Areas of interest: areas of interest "Anqing Petrochemical Conference Center"
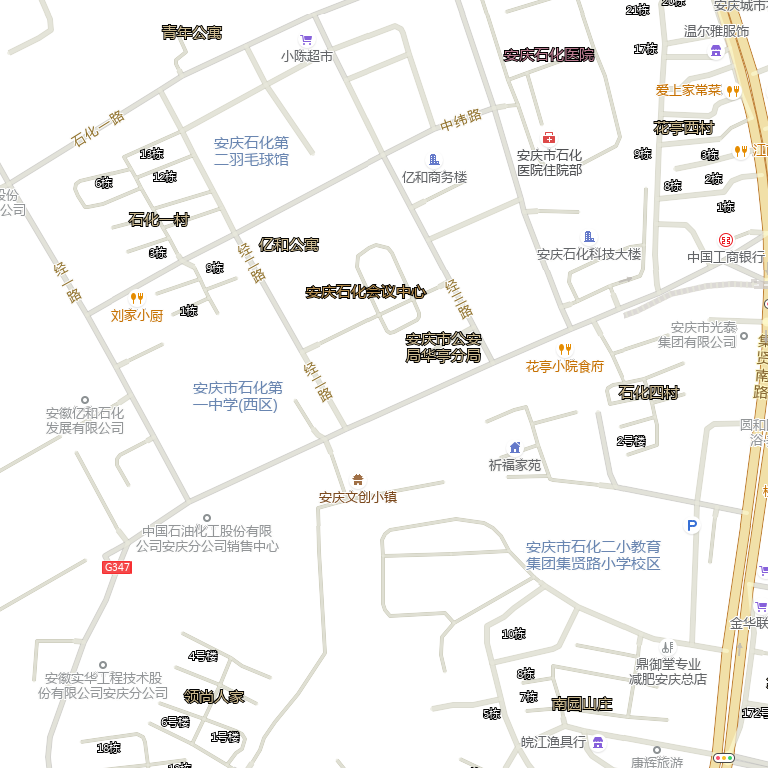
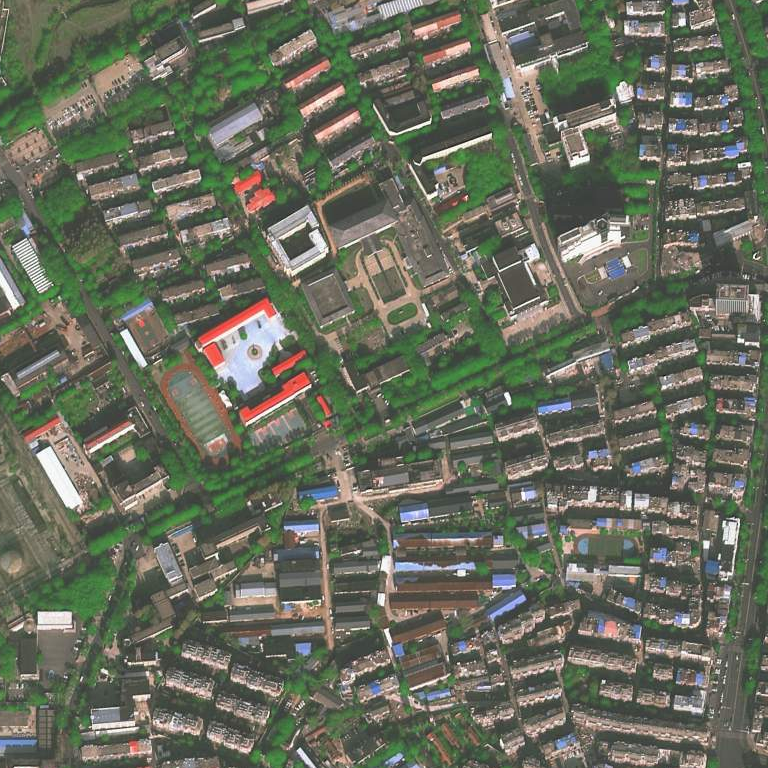